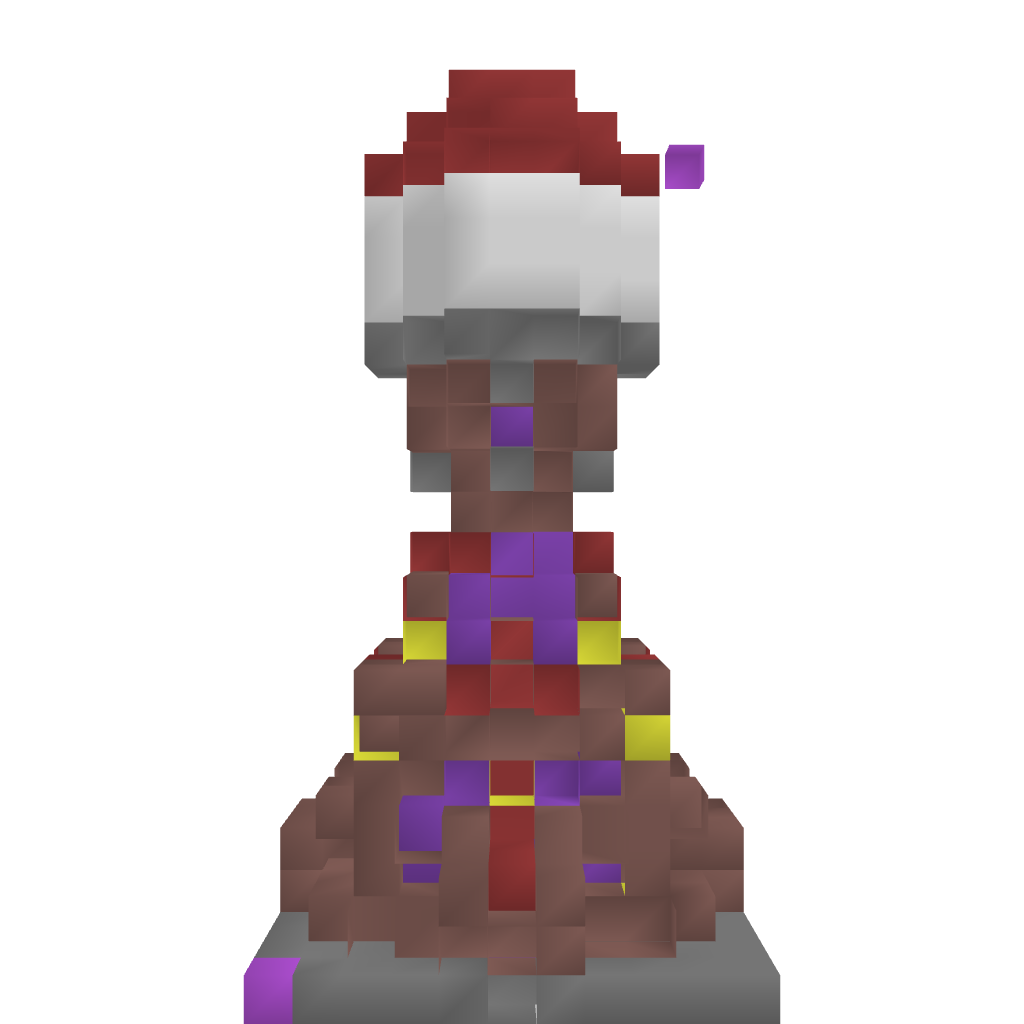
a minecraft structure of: Lava Orb good quality